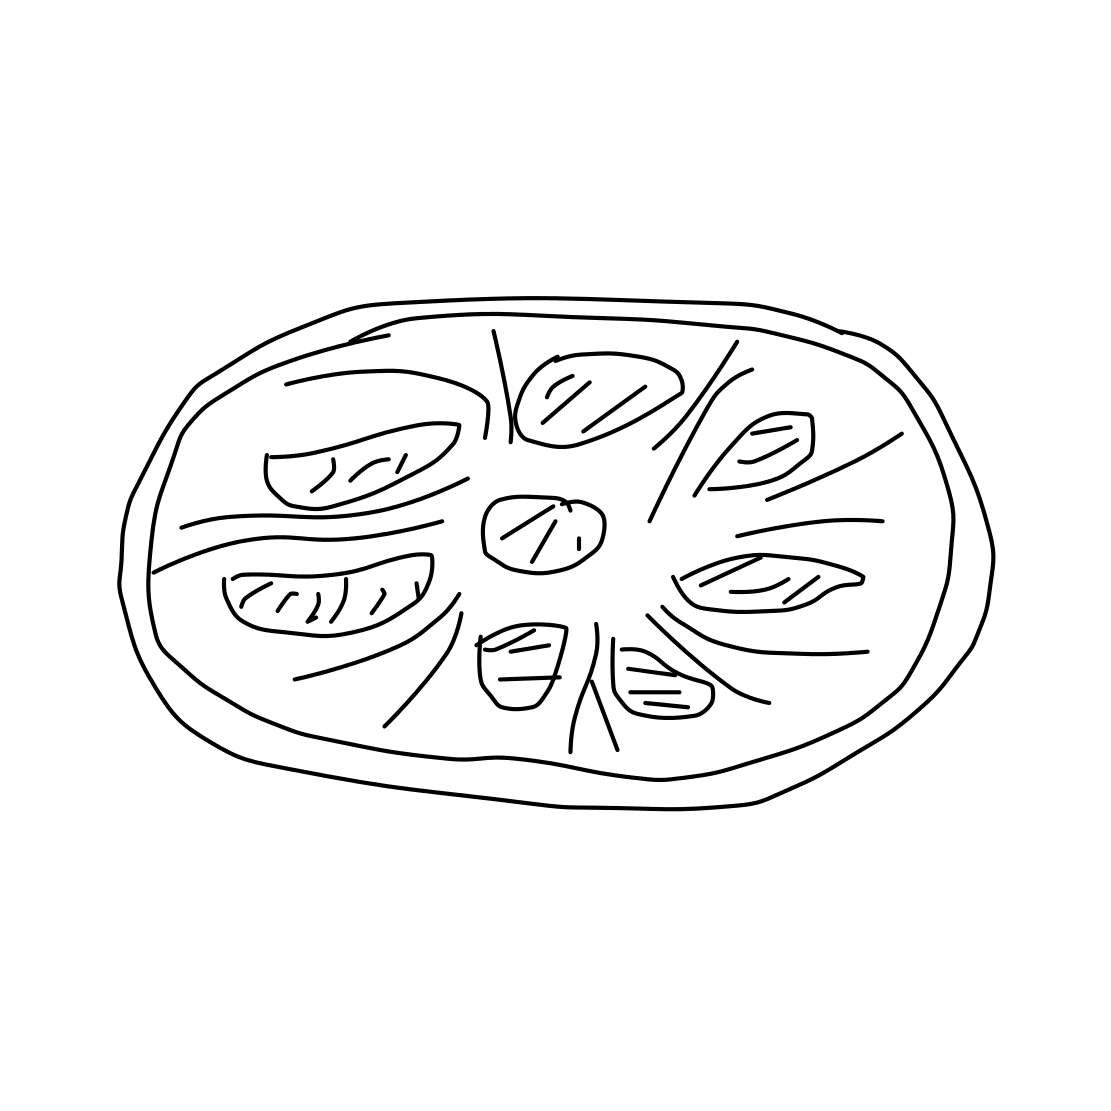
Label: pizza